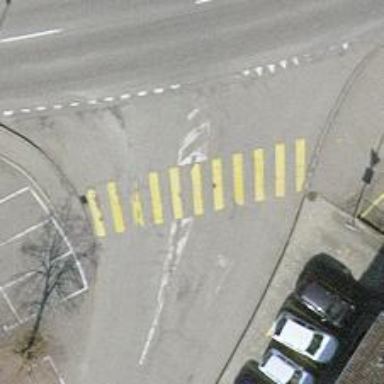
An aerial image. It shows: Uncontrolled road crossing.